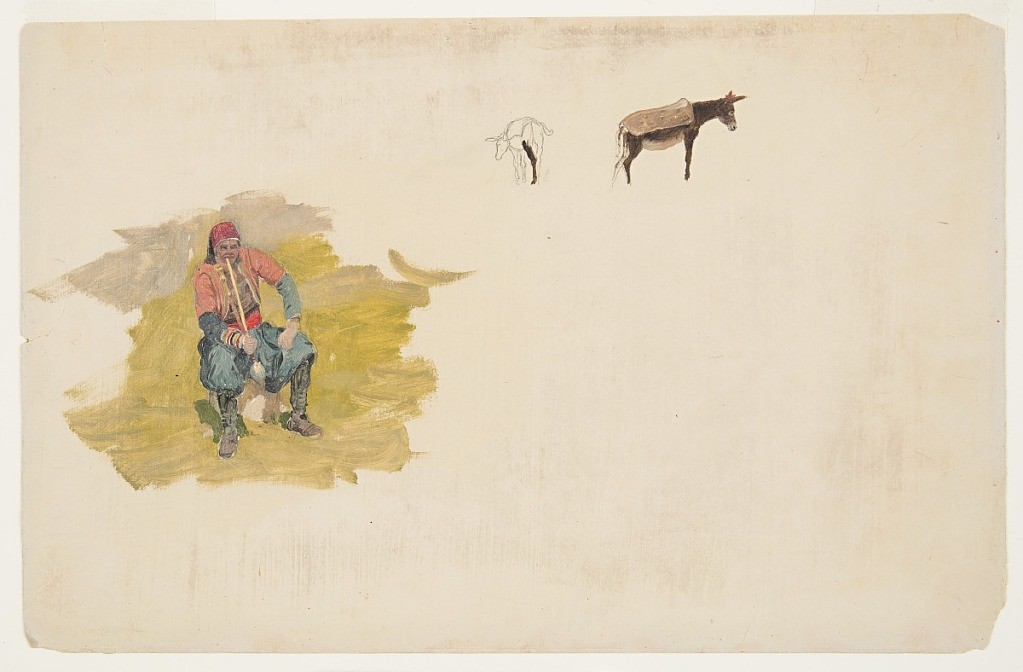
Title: Smoking Man and Donkeys
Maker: Frederic Edwin Church, American, 1826–1900
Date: January - May 1868
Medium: Oil and graphite on paperboard
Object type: drawing
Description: Figure studies of a seated man wearing a fez and smoking a long pipe, as well as two donkeys. At center left, the smoking man is showing wearing vibrant red and green clothing. At upper center, an unfinished donkey is shown from the rear, while another, at right, is shown in profile.